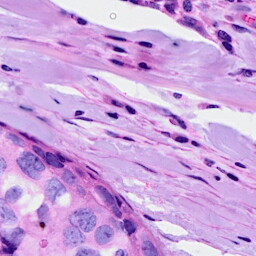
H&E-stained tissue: Breast